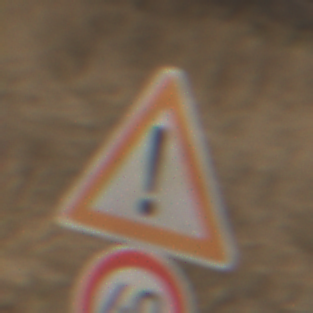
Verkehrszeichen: Gefahrenstelle
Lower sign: Geschwindigkeit40
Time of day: MorningAfternoon
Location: Outdoor (Nature)
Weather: PartlyCloudy
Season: NotSpecified
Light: Natural